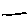
Label: line